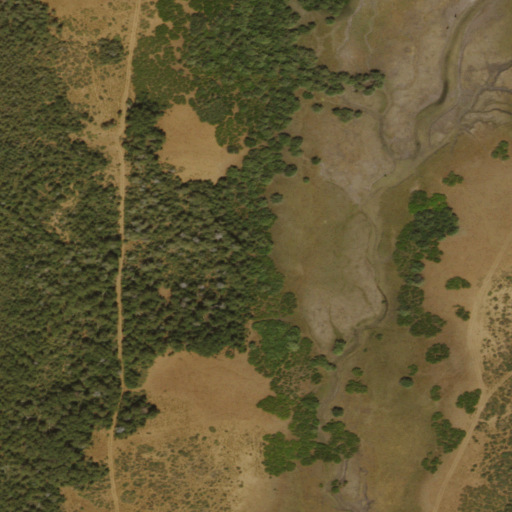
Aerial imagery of plain(s) in Nevada named Willis Meadows containing shrub, woody wetlands, and deciduous forest